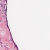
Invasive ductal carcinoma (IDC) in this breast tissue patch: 1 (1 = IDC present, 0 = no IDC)